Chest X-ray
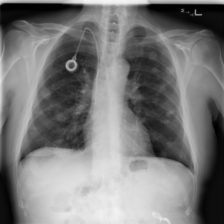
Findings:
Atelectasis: negative
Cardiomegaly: negative
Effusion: negative
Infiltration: negative
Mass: negative
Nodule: positive
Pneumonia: negative
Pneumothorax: negative
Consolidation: negative
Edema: negative
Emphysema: negative
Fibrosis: negative
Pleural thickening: negative
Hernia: negative